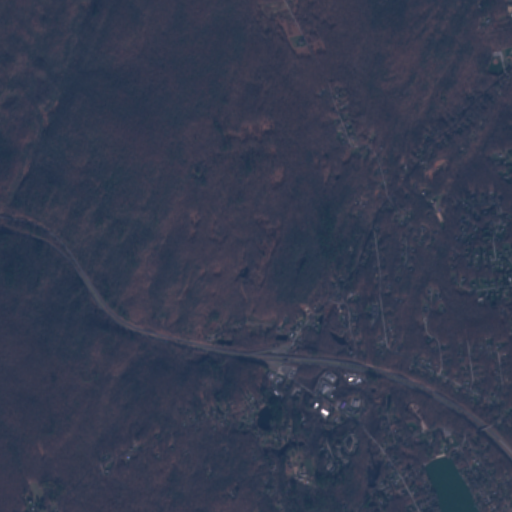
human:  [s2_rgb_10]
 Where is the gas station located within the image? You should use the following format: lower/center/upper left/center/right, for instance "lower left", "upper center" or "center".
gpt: The gas station is located in the lower center of the image.
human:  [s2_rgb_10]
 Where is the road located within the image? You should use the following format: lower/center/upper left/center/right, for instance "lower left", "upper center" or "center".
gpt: There is no road in the image.